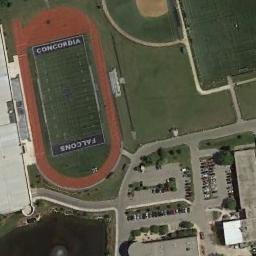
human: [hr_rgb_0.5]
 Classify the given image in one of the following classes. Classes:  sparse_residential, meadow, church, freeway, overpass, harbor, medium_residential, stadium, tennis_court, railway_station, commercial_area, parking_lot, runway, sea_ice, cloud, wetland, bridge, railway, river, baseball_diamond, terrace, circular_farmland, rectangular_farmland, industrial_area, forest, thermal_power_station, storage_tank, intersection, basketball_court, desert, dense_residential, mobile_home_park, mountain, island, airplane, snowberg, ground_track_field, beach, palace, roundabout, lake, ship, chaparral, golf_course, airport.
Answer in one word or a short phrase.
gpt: ground_track_field